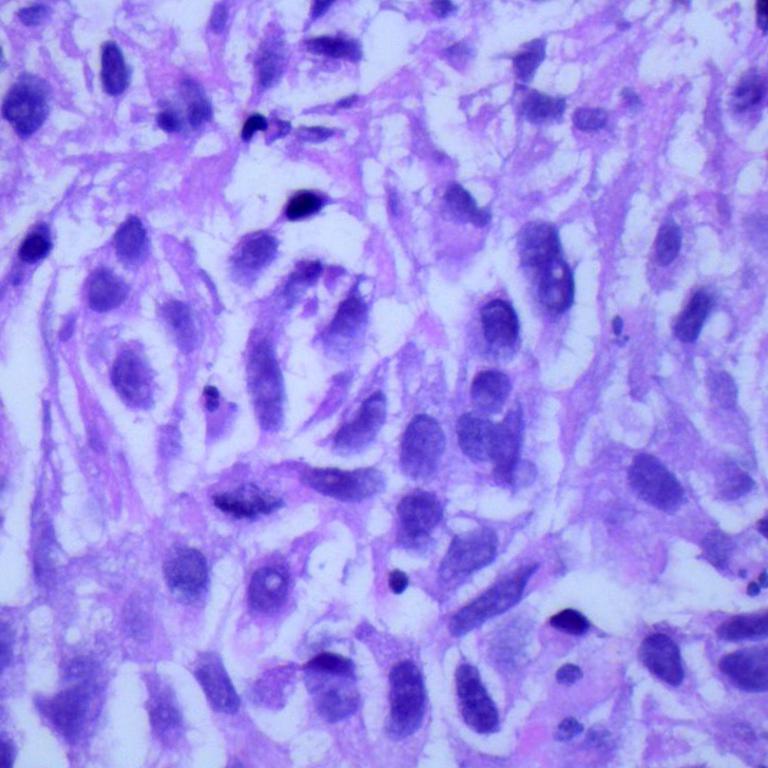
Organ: lung
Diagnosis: squamous carcinomas